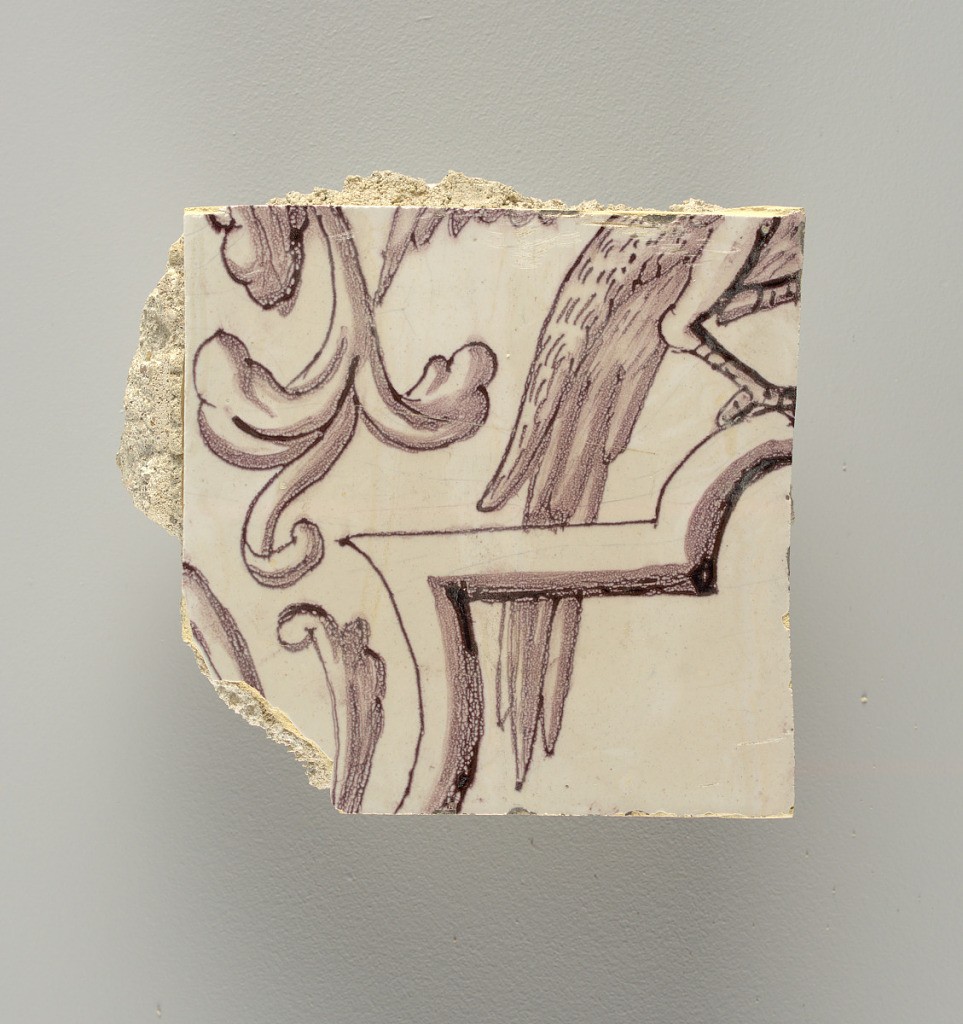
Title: Tile wall facing
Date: ca. 1725
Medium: Tin-glazed earthenware, underglaze
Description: Horizontal rectangle.  Thirty tiles wide and twenty-three tiles high with opening for fireplace eleven tiles wide and ten high.  Foliage arabesques disposed about three vertical axes from which are emphazised by urns at center and right, and at left by the figure of a standing woman carrying an infant on her arm and accompanied by two children.